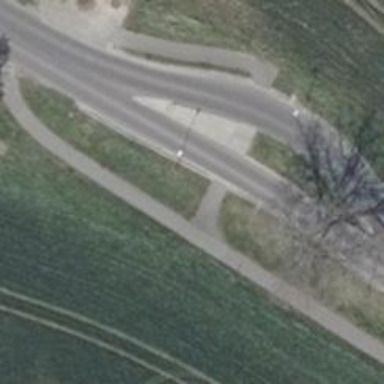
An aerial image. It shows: Secondary road with asphalt surface.